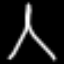
Label: The Eiffel Tower